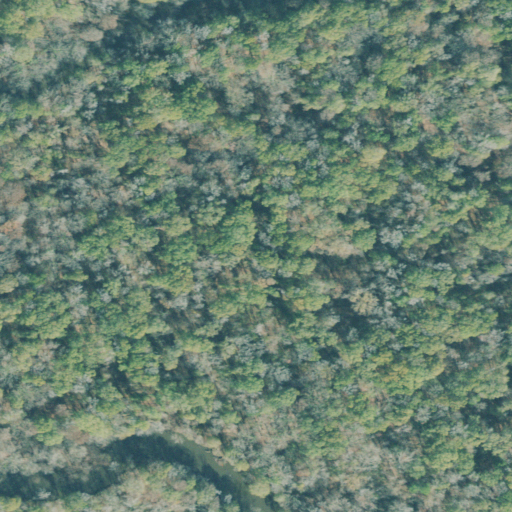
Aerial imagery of island in Georgia named Negro Island containing woody wetlands and open water